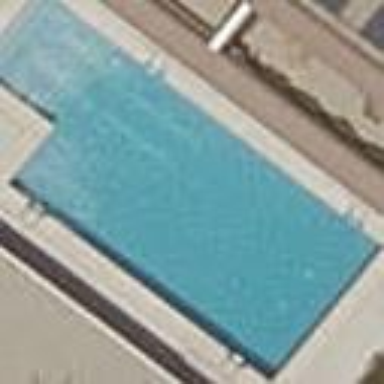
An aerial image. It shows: Swimming pool located in leisure land.